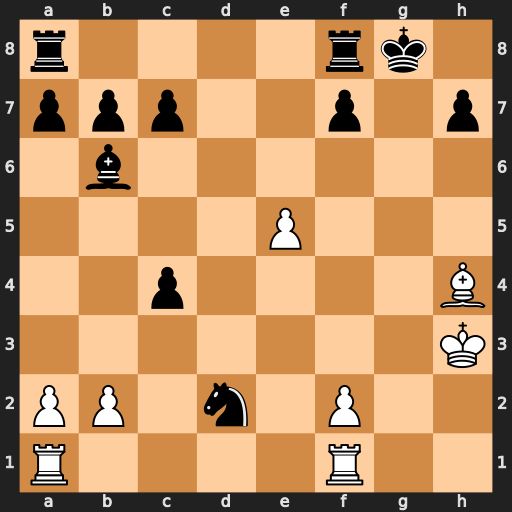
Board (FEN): r4rk1/ppp2p1p/1b6/4P3/2p4B/7K/PP1n1P2/R4R2
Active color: w
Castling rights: -
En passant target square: -
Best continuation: Rg1+ Kh8 Bf6#